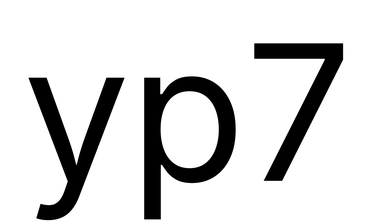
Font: Inter_Regular